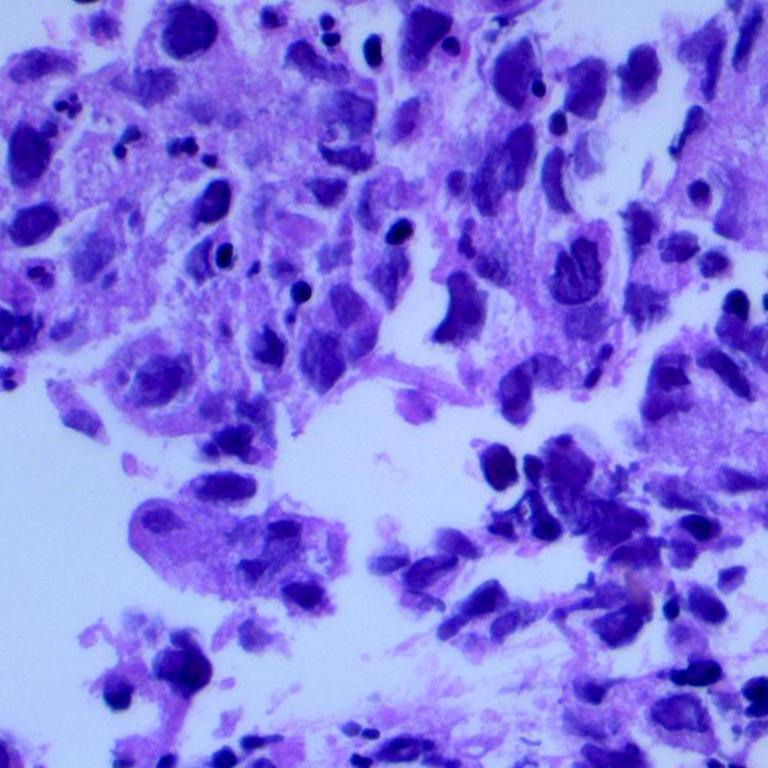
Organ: lung
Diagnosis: adenocarcinomas